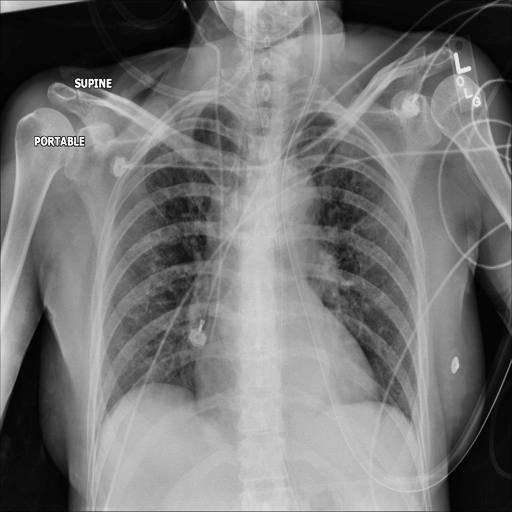
Finding: NORMAL